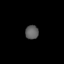
Tissue: lung
Cell type: Smooth muscle cells
Senescence score: 0.6464
Nuclear area (px): 180
Mean DAPI intensity: 96.05